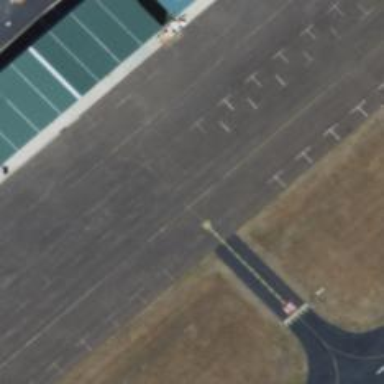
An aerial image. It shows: Image of taxiway at airport.